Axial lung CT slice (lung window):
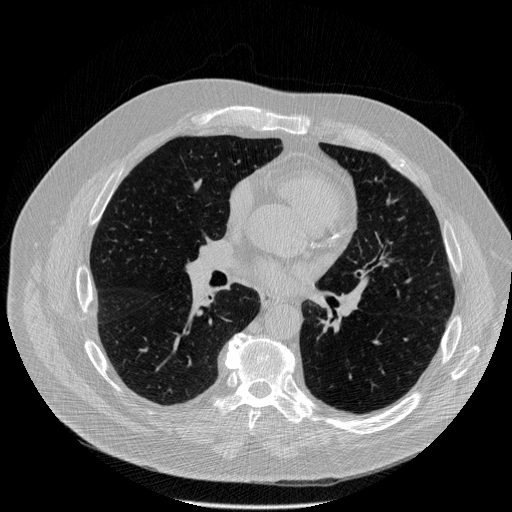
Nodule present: no